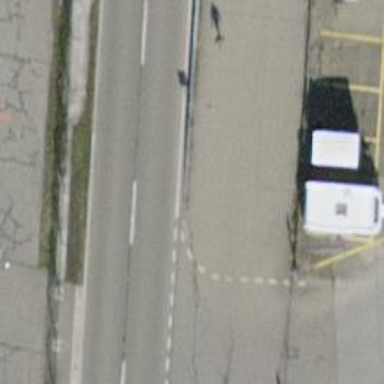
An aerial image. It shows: Guard rail.